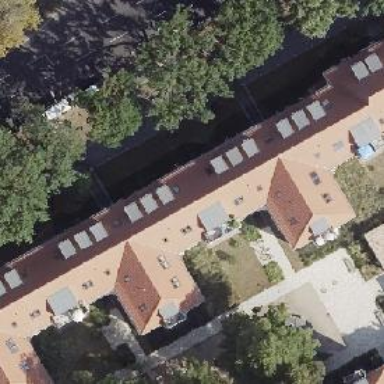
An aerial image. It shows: Gabled roof adorns the apartments building.